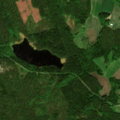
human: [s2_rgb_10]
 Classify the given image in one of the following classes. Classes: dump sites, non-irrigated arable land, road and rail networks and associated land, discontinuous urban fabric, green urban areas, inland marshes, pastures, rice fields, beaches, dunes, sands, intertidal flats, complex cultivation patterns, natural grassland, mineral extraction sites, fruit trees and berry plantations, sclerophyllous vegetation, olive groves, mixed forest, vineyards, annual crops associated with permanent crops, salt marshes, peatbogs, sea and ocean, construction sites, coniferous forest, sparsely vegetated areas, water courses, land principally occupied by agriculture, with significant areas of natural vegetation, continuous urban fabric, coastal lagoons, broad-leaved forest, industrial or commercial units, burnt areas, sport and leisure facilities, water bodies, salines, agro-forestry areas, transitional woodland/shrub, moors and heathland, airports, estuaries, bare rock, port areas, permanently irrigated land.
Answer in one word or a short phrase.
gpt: land principally occupied by agriculture, with significant areas of natural vegetation, coniferous forest, mixed forest